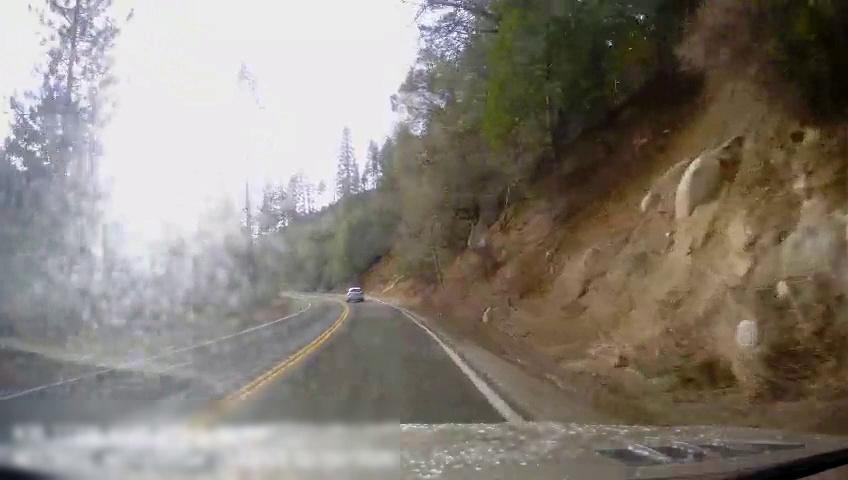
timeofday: Day
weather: Sunny
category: Drivable Space
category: Vehicles | Car
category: Lanes | Opposite Lane
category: Lanes | Current Lane
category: Lanes | Current Lane
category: Lanes | Current Lane